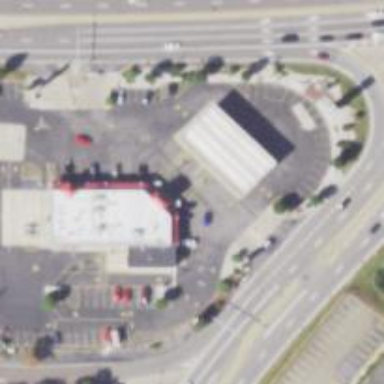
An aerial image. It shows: Convenience shop.